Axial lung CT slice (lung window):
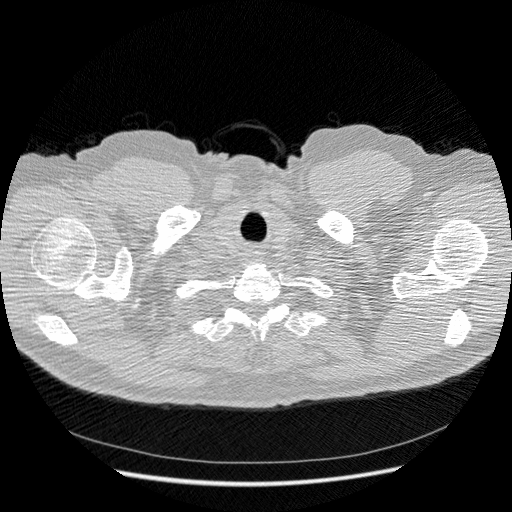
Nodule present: no